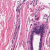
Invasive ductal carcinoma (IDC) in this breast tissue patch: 0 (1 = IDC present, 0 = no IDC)